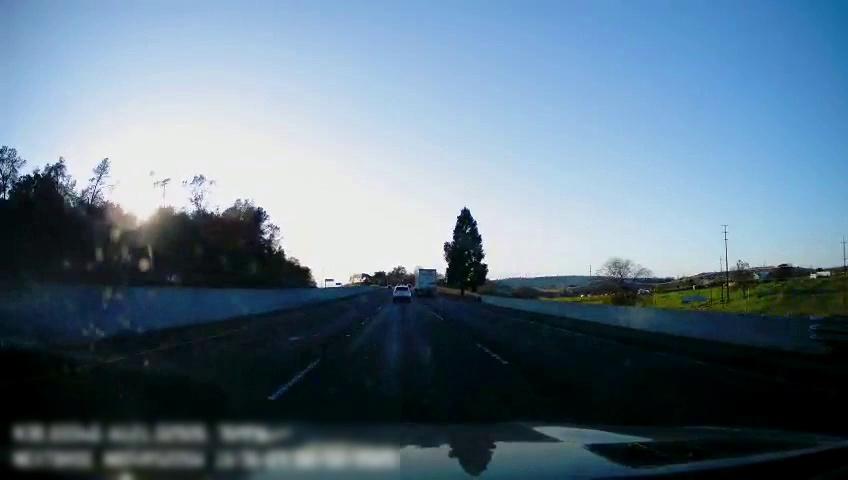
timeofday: Day
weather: Sunny
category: Drivable Space
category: Vehicles | SUV
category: Vehicles | Other LV
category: Lanes | Current Lane
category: Lanes | Current Lane
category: Lanes | Alternate Lane
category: Lanes | Alternate Lane